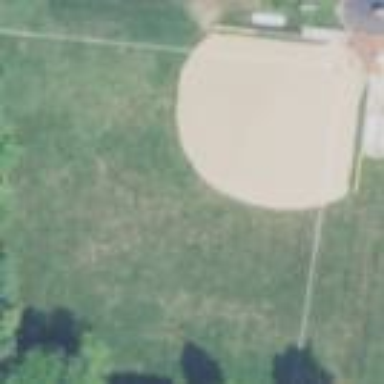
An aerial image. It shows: Baseball pitch for leisure and sports activities.